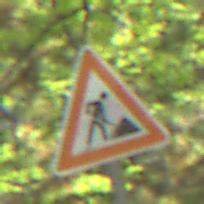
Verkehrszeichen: Arbeitsstelle
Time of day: MorningAfternoon
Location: Outdoor (RoadRail)
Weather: Clear
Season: NotSpecified
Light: Natural